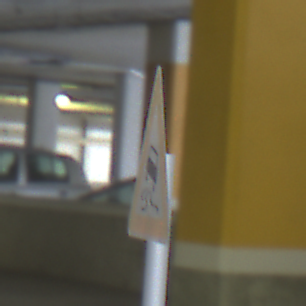
Verkehrszeichen: SchleuderOderRutschgefahr
Umgebung: Indoor, Special
Tageszeit: NotSpecified
Wetter: NotSpecified
Licht: Artificial
Jahreszeit: NotSpecified
Kontrast: HighContrast